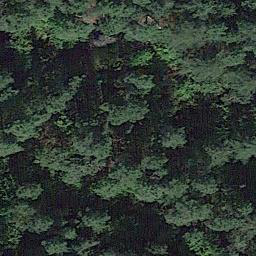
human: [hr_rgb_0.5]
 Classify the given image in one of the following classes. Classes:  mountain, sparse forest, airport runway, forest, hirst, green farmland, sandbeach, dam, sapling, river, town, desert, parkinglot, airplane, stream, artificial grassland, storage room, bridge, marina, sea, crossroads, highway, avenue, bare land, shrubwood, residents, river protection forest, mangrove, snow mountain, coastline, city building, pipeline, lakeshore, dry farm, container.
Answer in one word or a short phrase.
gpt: forest